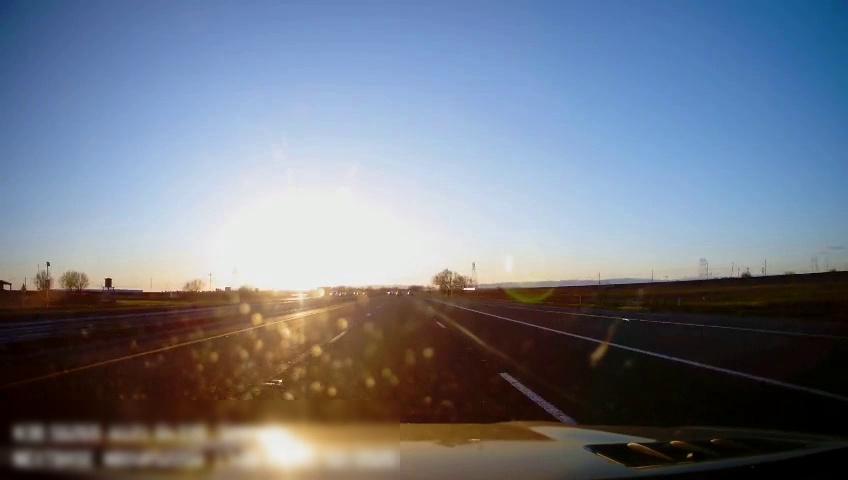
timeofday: Day
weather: Sunny
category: Drivable Space
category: Lanes | Alternate Lane
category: Lanes | Current Lane
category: Lanes | Current Lane
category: Lanes | Alternate Lane
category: Lanes | Alternate Lane